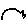
Label: bird